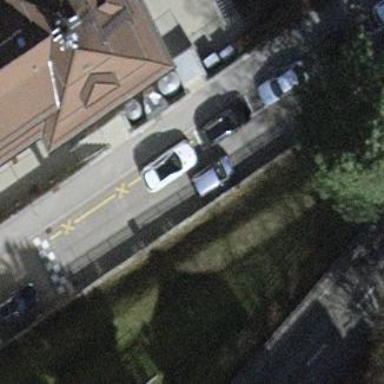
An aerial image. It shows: Asphalt parking lane.